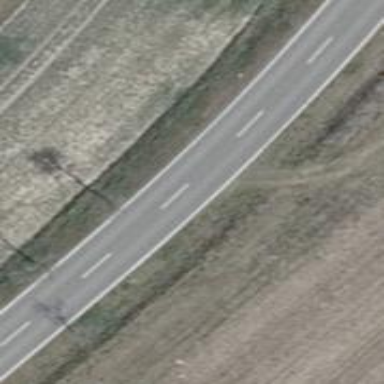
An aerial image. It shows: Tertiary road with asphalt surface.